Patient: sex M, age 67
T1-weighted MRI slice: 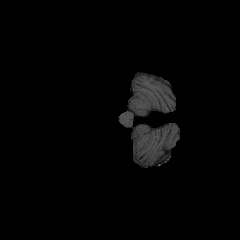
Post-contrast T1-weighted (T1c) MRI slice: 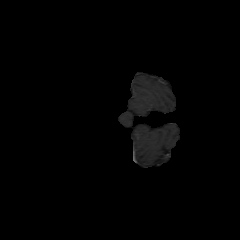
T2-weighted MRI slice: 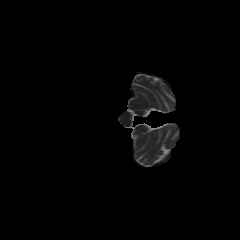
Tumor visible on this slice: no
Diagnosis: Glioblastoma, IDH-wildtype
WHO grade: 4